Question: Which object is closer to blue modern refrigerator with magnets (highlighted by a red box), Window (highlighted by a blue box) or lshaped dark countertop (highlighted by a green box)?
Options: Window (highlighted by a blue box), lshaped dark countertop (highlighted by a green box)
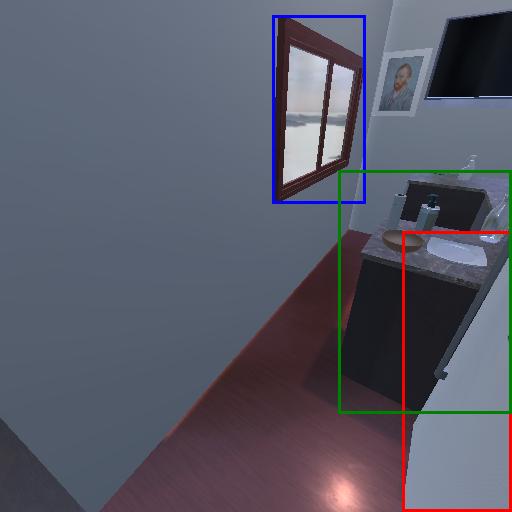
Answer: Window (highlighted by a blue box)